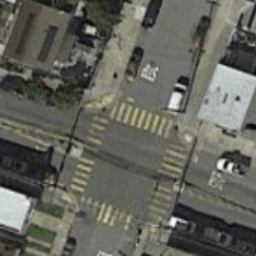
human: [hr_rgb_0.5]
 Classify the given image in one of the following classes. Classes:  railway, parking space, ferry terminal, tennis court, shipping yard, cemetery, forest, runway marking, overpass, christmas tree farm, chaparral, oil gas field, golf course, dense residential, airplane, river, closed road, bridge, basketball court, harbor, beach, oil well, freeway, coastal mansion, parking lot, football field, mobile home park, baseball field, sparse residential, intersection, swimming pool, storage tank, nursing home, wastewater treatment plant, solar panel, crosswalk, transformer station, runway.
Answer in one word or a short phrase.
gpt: crosswalk